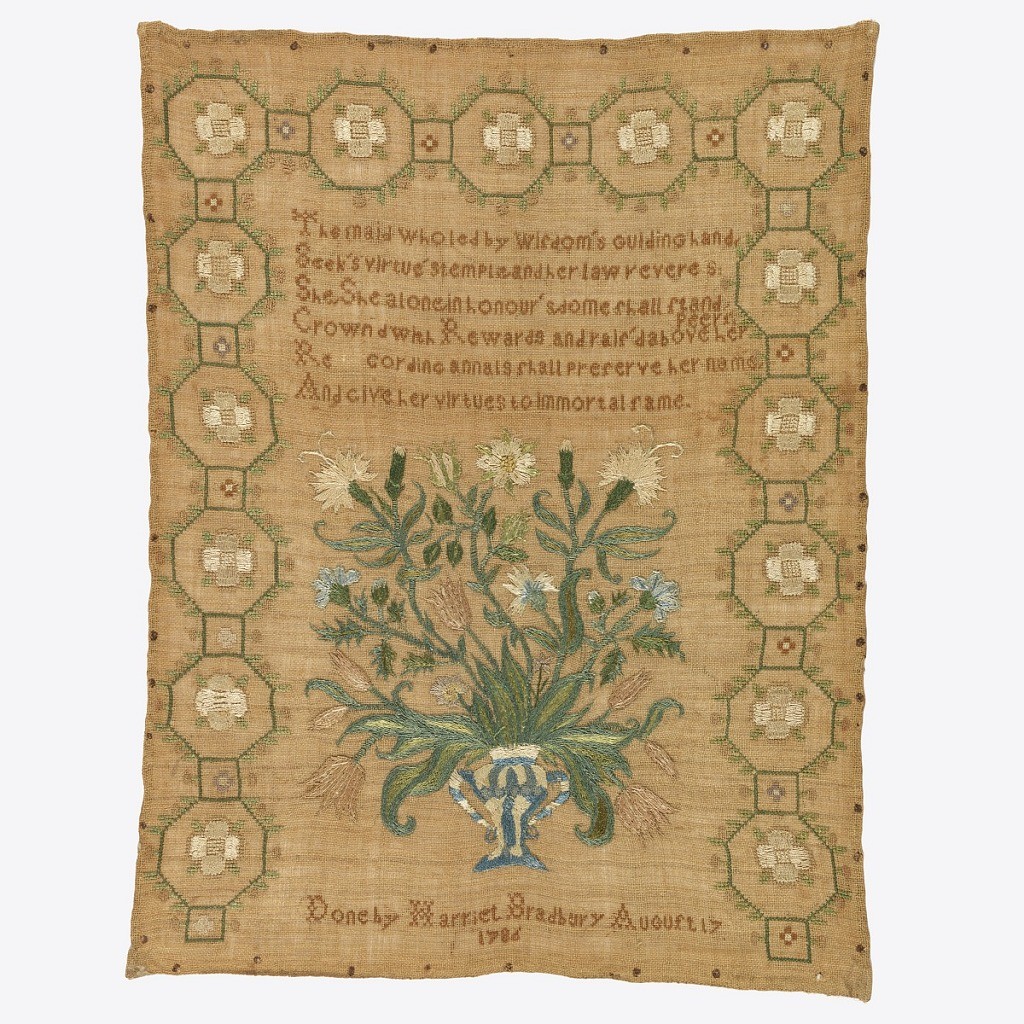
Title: Sampler
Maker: Harriet Bradbury, American
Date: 1786
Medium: silk embroidery on linen foundation Technique: embroidered in cross, satin and stem stitches on plain weave foundation
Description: Large vase of flowers with verse above and inscription below, surrounded on three sides with a border of roses set in octagonal frames. The verse reads:

The maid who led by wisdom's guiding hand
Seek's virtue's temple and her law reveres
She She alone in honours dome shall stand
Crownd with Rewards and rais'd above her peers
Re cording annals shall preserve her name
And give her virtues immortal fame

And the inscription:
Done by Harriet Bradbury August 17 1786